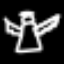
Label: angel